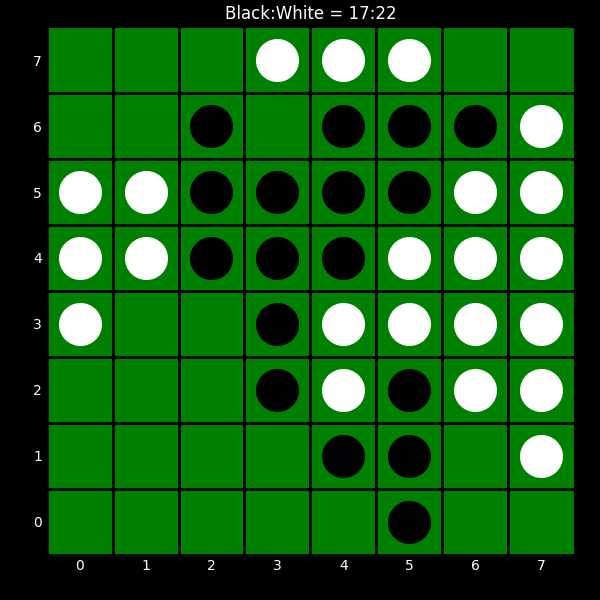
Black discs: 17
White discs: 22